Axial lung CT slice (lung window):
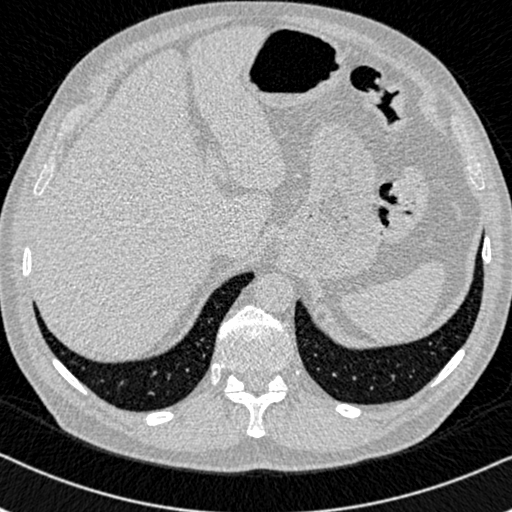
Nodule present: no